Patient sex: M
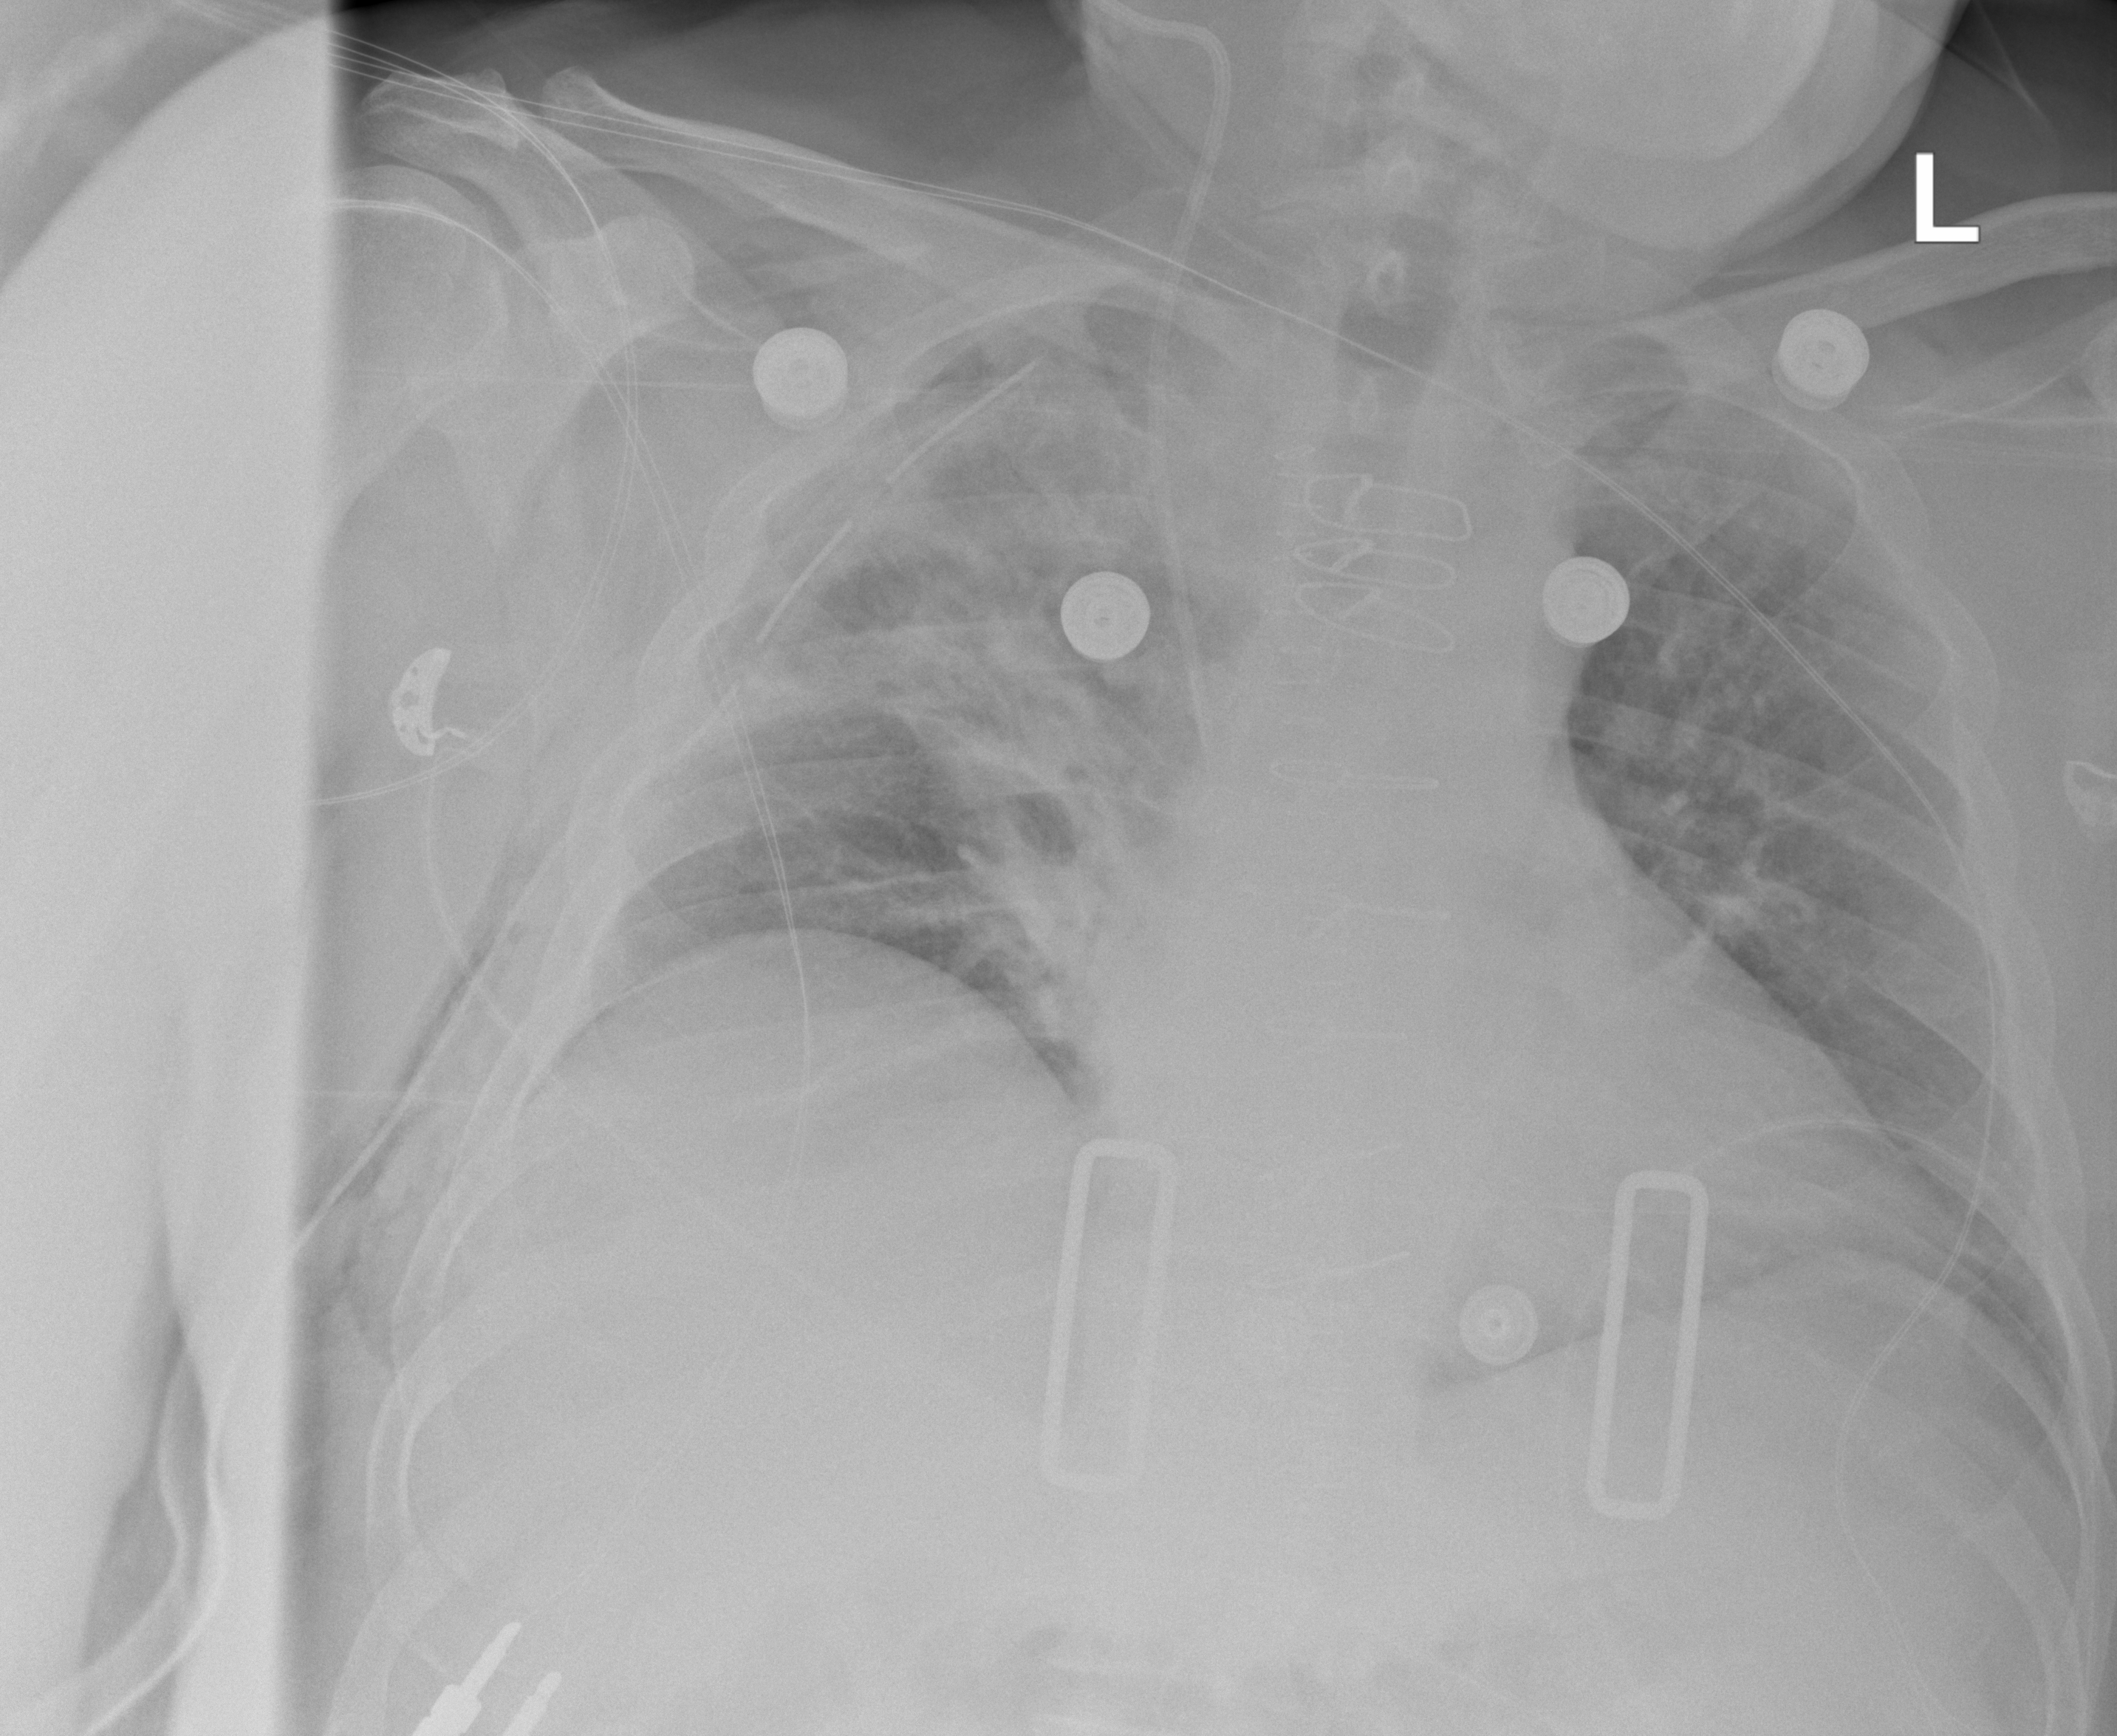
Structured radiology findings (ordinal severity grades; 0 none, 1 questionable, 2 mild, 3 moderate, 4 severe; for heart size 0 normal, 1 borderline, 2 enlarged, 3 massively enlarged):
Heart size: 1
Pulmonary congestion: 2
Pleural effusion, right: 0
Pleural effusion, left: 0
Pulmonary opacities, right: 3
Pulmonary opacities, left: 1
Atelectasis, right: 3
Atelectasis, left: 0